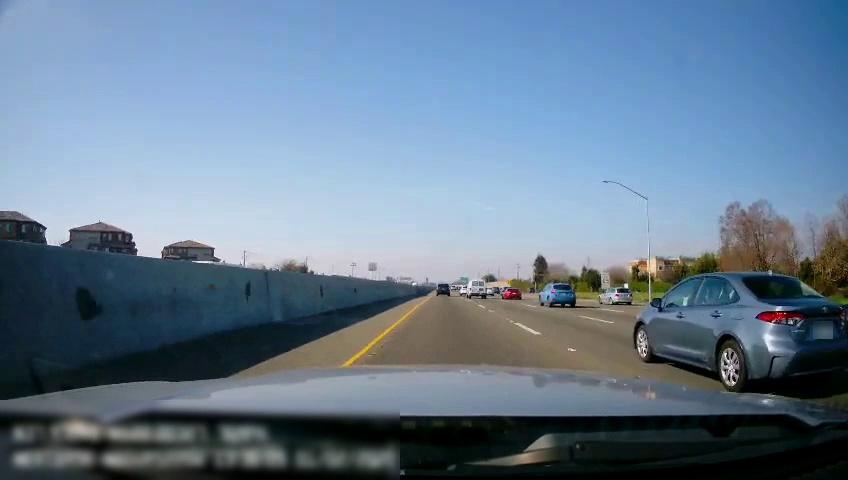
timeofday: Day
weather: Sunny
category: Drivable Space
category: Vehicles | SUV
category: Vehicles | Car
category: Vehicles | Car
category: Vehicles | Car
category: Vehicles | Car
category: Vehicles | SUV
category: Vehicles | Van
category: Lanes | Current Lane
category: Lanes | Current Lane
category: Lanes | Alternate Lane
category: Lanes | Alternate Lane
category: Lanes | Alternate Lane
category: Traffic | Signs